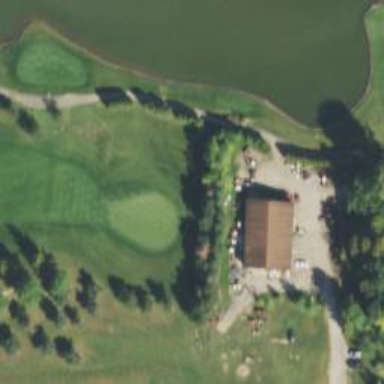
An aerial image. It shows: Golf hole.